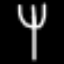
Label: fork